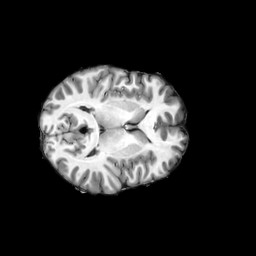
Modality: T1w
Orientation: axial
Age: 36
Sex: female
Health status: ill